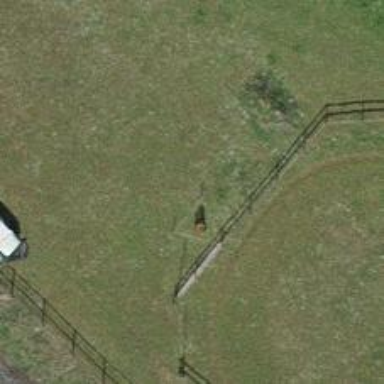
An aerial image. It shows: Wooden fence.